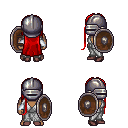
a pixel art fantasy rpg character, male body template, human, dark skin, white robe, metal pants, red extra-long hairstyle, metal helm, white cloth bracers, maroon shoes, shield, four views (front, back, left, right), 2x2 character sprite sheet, small pixel art, hard edges, no anti-aliasing